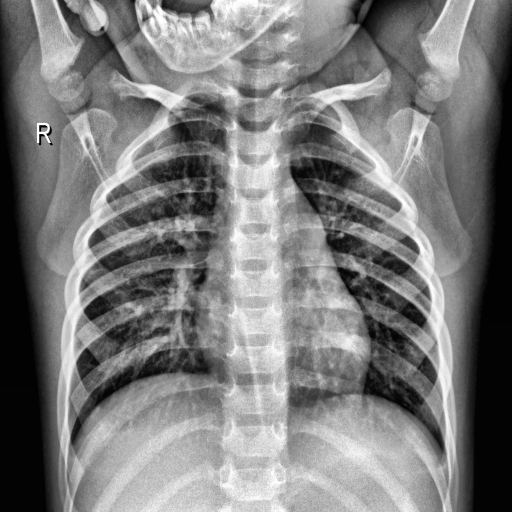
Finding: NORMAL